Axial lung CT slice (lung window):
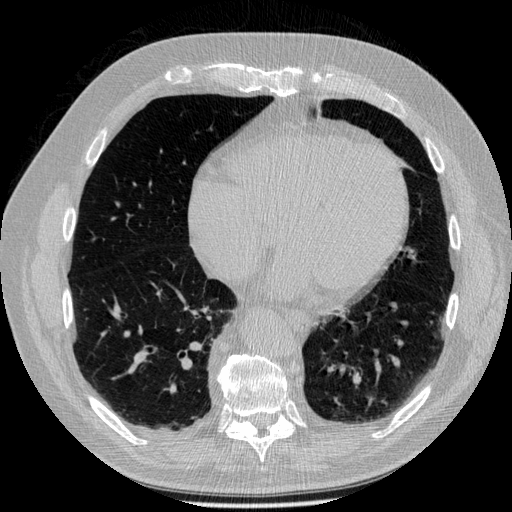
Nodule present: no